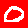
Digit: 0